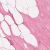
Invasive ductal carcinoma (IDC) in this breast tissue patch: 0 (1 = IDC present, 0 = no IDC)